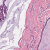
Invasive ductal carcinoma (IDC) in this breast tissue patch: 1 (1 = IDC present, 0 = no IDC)